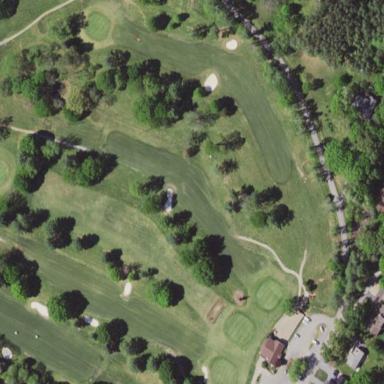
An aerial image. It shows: Golf fairway surrounded by grass.